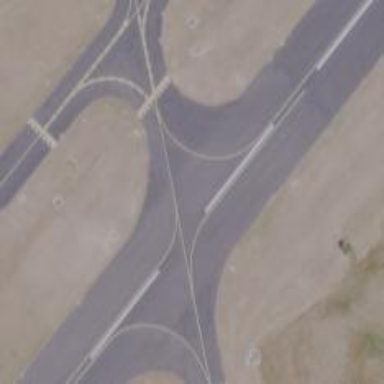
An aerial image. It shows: View of taxiway at the airport.